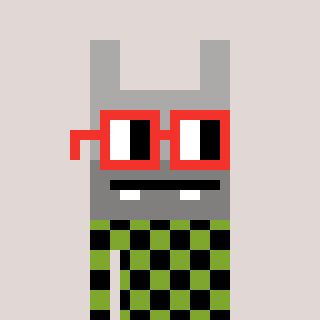
a pixel art character with square red glasses, a rabbit-shaped head and a slimegreen-colored body on a warm background